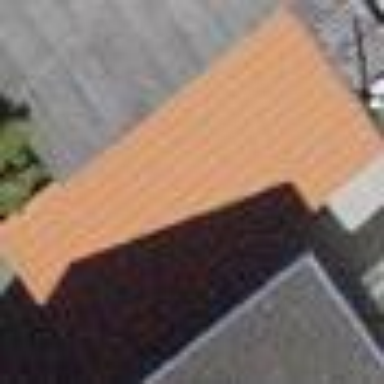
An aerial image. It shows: Garage building.